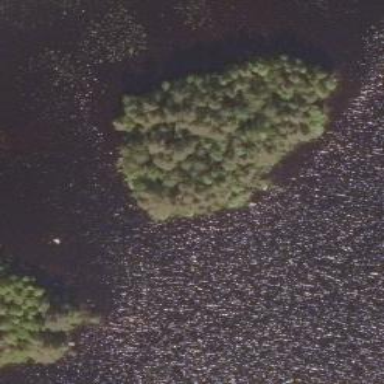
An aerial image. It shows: Island covered with dense forest.